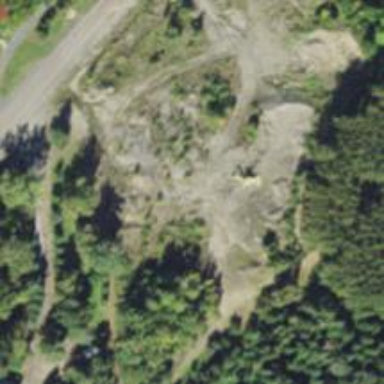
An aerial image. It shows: Quarry that is source of aggregate.